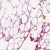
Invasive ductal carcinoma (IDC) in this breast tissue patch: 0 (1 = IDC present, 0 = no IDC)